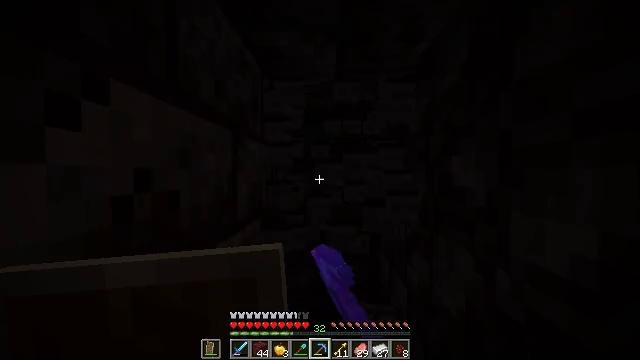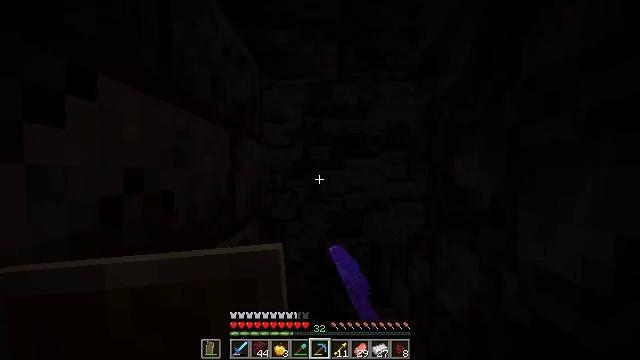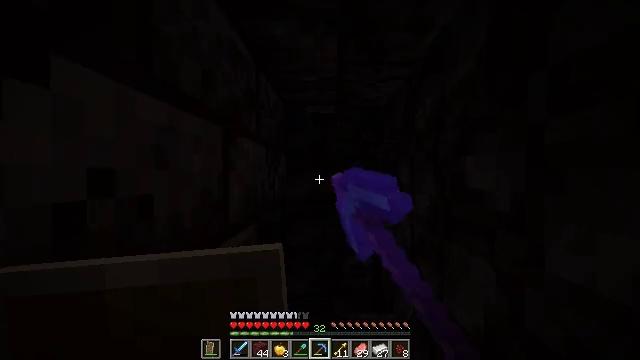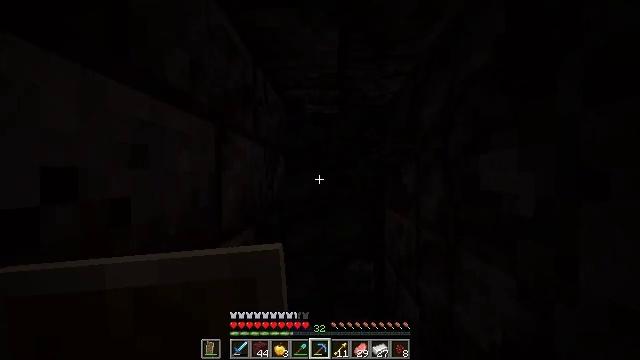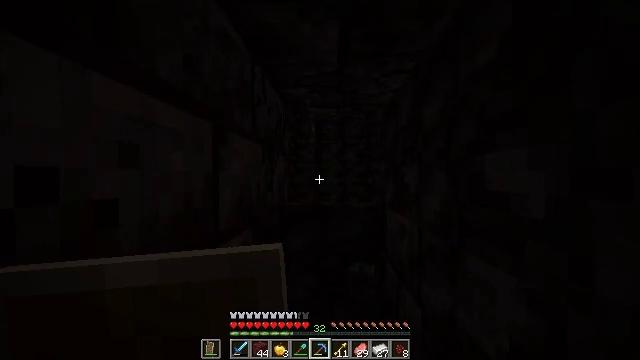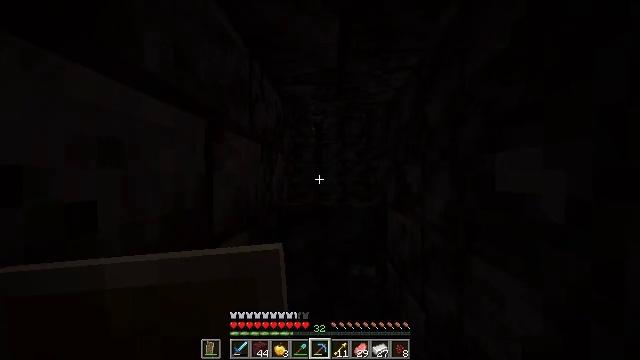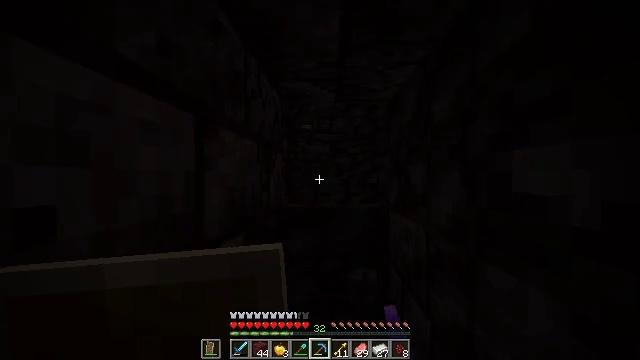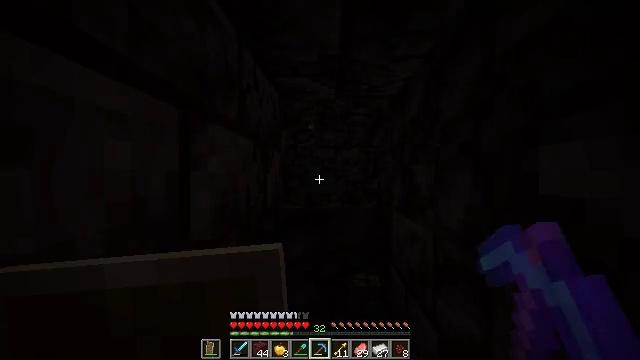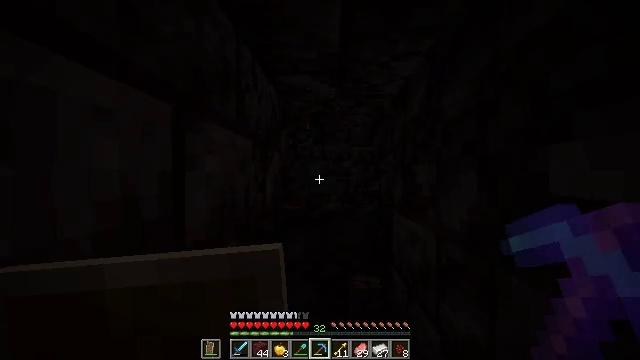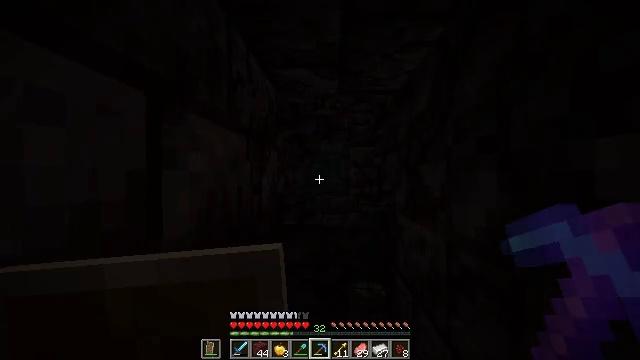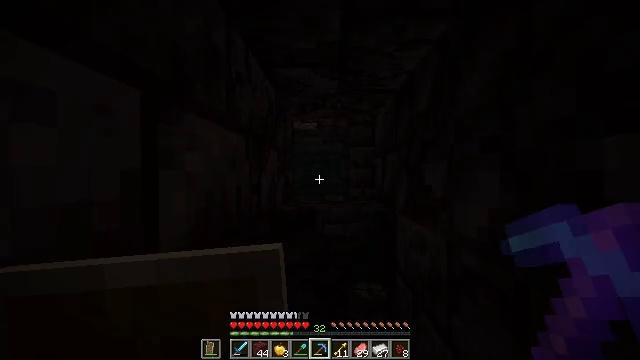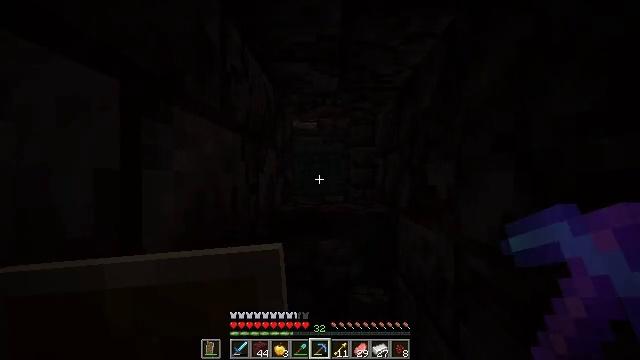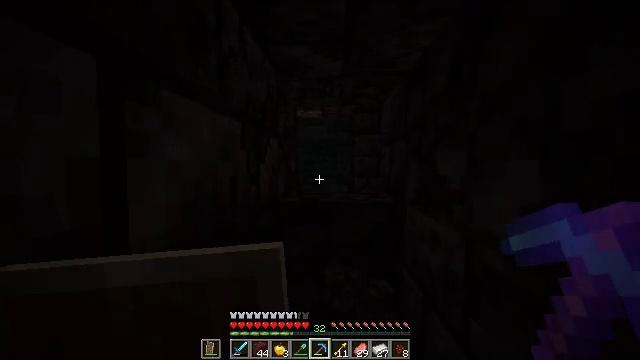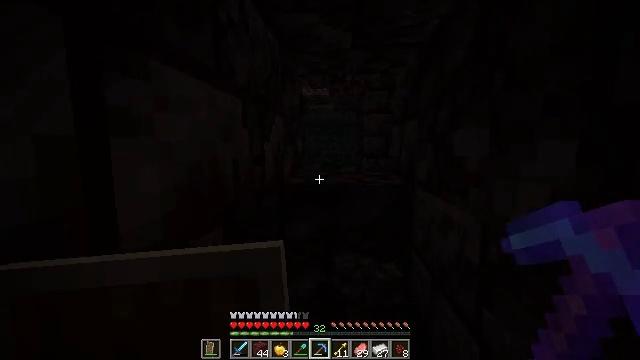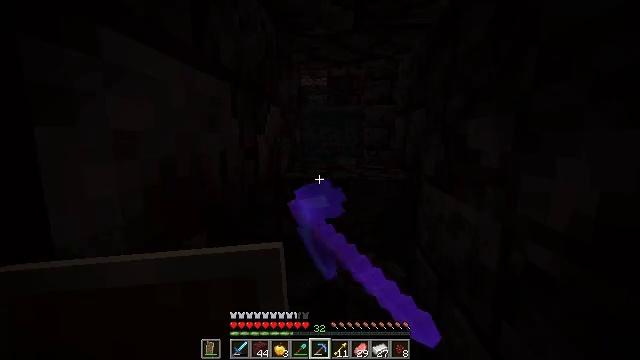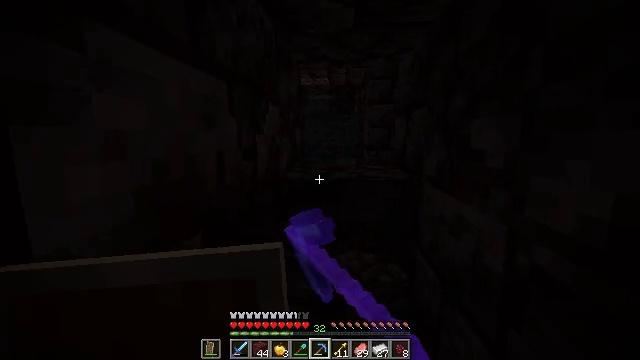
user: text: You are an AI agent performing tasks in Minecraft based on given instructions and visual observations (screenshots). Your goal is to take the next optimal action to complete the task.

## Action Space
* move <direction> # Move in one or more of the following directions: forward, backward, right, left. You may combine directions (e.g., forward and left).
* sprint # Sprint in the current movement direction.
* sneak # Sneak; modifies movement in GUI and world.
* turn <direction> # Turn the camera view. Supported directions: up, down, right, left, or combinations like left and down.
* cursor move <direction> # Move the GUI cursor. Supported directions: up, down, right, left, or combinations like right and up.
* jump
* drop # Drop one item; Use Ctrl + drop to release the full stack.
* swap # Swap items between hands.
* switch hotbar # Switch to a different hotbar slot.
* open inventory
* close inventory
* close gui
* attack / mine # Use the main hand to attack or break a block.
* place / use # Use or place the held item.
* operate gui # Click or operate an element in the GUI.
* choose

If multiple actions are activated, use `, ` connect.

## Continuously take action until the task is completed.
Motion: motion action
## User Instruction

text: Collect blackstone for building.
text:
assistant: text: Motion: move forward, sneak, attack / mine
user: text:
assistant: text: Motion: move forward, sneak, attack / mine
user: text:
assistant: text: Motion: move forward, sneak, attack / mine
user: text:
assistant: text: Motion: move forward, sneak, attack / mine
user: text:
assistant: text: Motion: move forward, sneak, attack / mine
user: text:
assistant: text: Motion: move forward, sneak, attack / mine
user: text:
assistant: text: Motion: move forward, sneak, attack / mine
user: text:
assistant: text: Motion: move forward, sneak, attack / mine
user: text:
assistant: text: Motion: move forward, sneak, attack / mine
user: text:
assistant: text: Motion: move forward, sneak, attack / mine
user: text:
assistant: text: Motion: move forward, sneak, attack / mine
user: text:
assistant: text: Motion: move forward, sneak, turn down, attack / mine
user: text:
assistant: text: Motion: move forward, sneak, turn left and down, attack / mine
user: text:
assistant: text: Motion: move forward, sneak, turn down, attack / mine
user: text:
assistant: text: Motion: move forward, sneak, attack / mine
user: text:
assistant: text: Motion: move forward, sneak, attack / mine
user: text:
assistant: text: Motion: move forward, sneak, attack / mine
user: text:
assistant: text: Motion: move forward, sneak, attack / mine
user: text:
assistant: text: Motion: move forward, sneak, attack / mine
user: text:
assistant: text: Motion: move forward, sneak, attack / mine
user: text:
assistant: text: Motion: move forward, sneak, attack / mine
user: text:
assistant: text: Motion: move forward, sneak, attack / mine
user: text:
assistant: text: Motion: move forward, sneak, attack / mine
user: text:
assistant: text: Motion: move forward, sneak, turn right and down, attack / mine
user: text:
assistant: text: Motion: move forward, sneak, turn right and down
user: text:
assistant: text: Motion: move forward, sneak, turn down
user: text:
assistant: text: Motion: move forward, sneak
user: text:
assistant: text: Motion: move forward, sneak
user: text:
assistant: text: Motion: move forward, sneak
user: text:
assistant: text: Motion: move forward, sneak